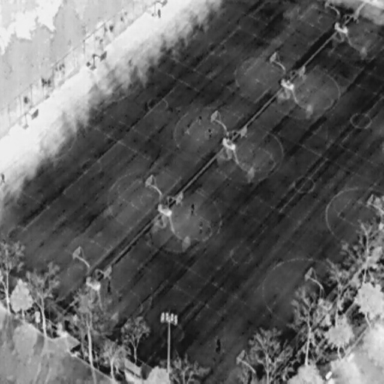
There are seven People in the infrared image.